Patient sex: M
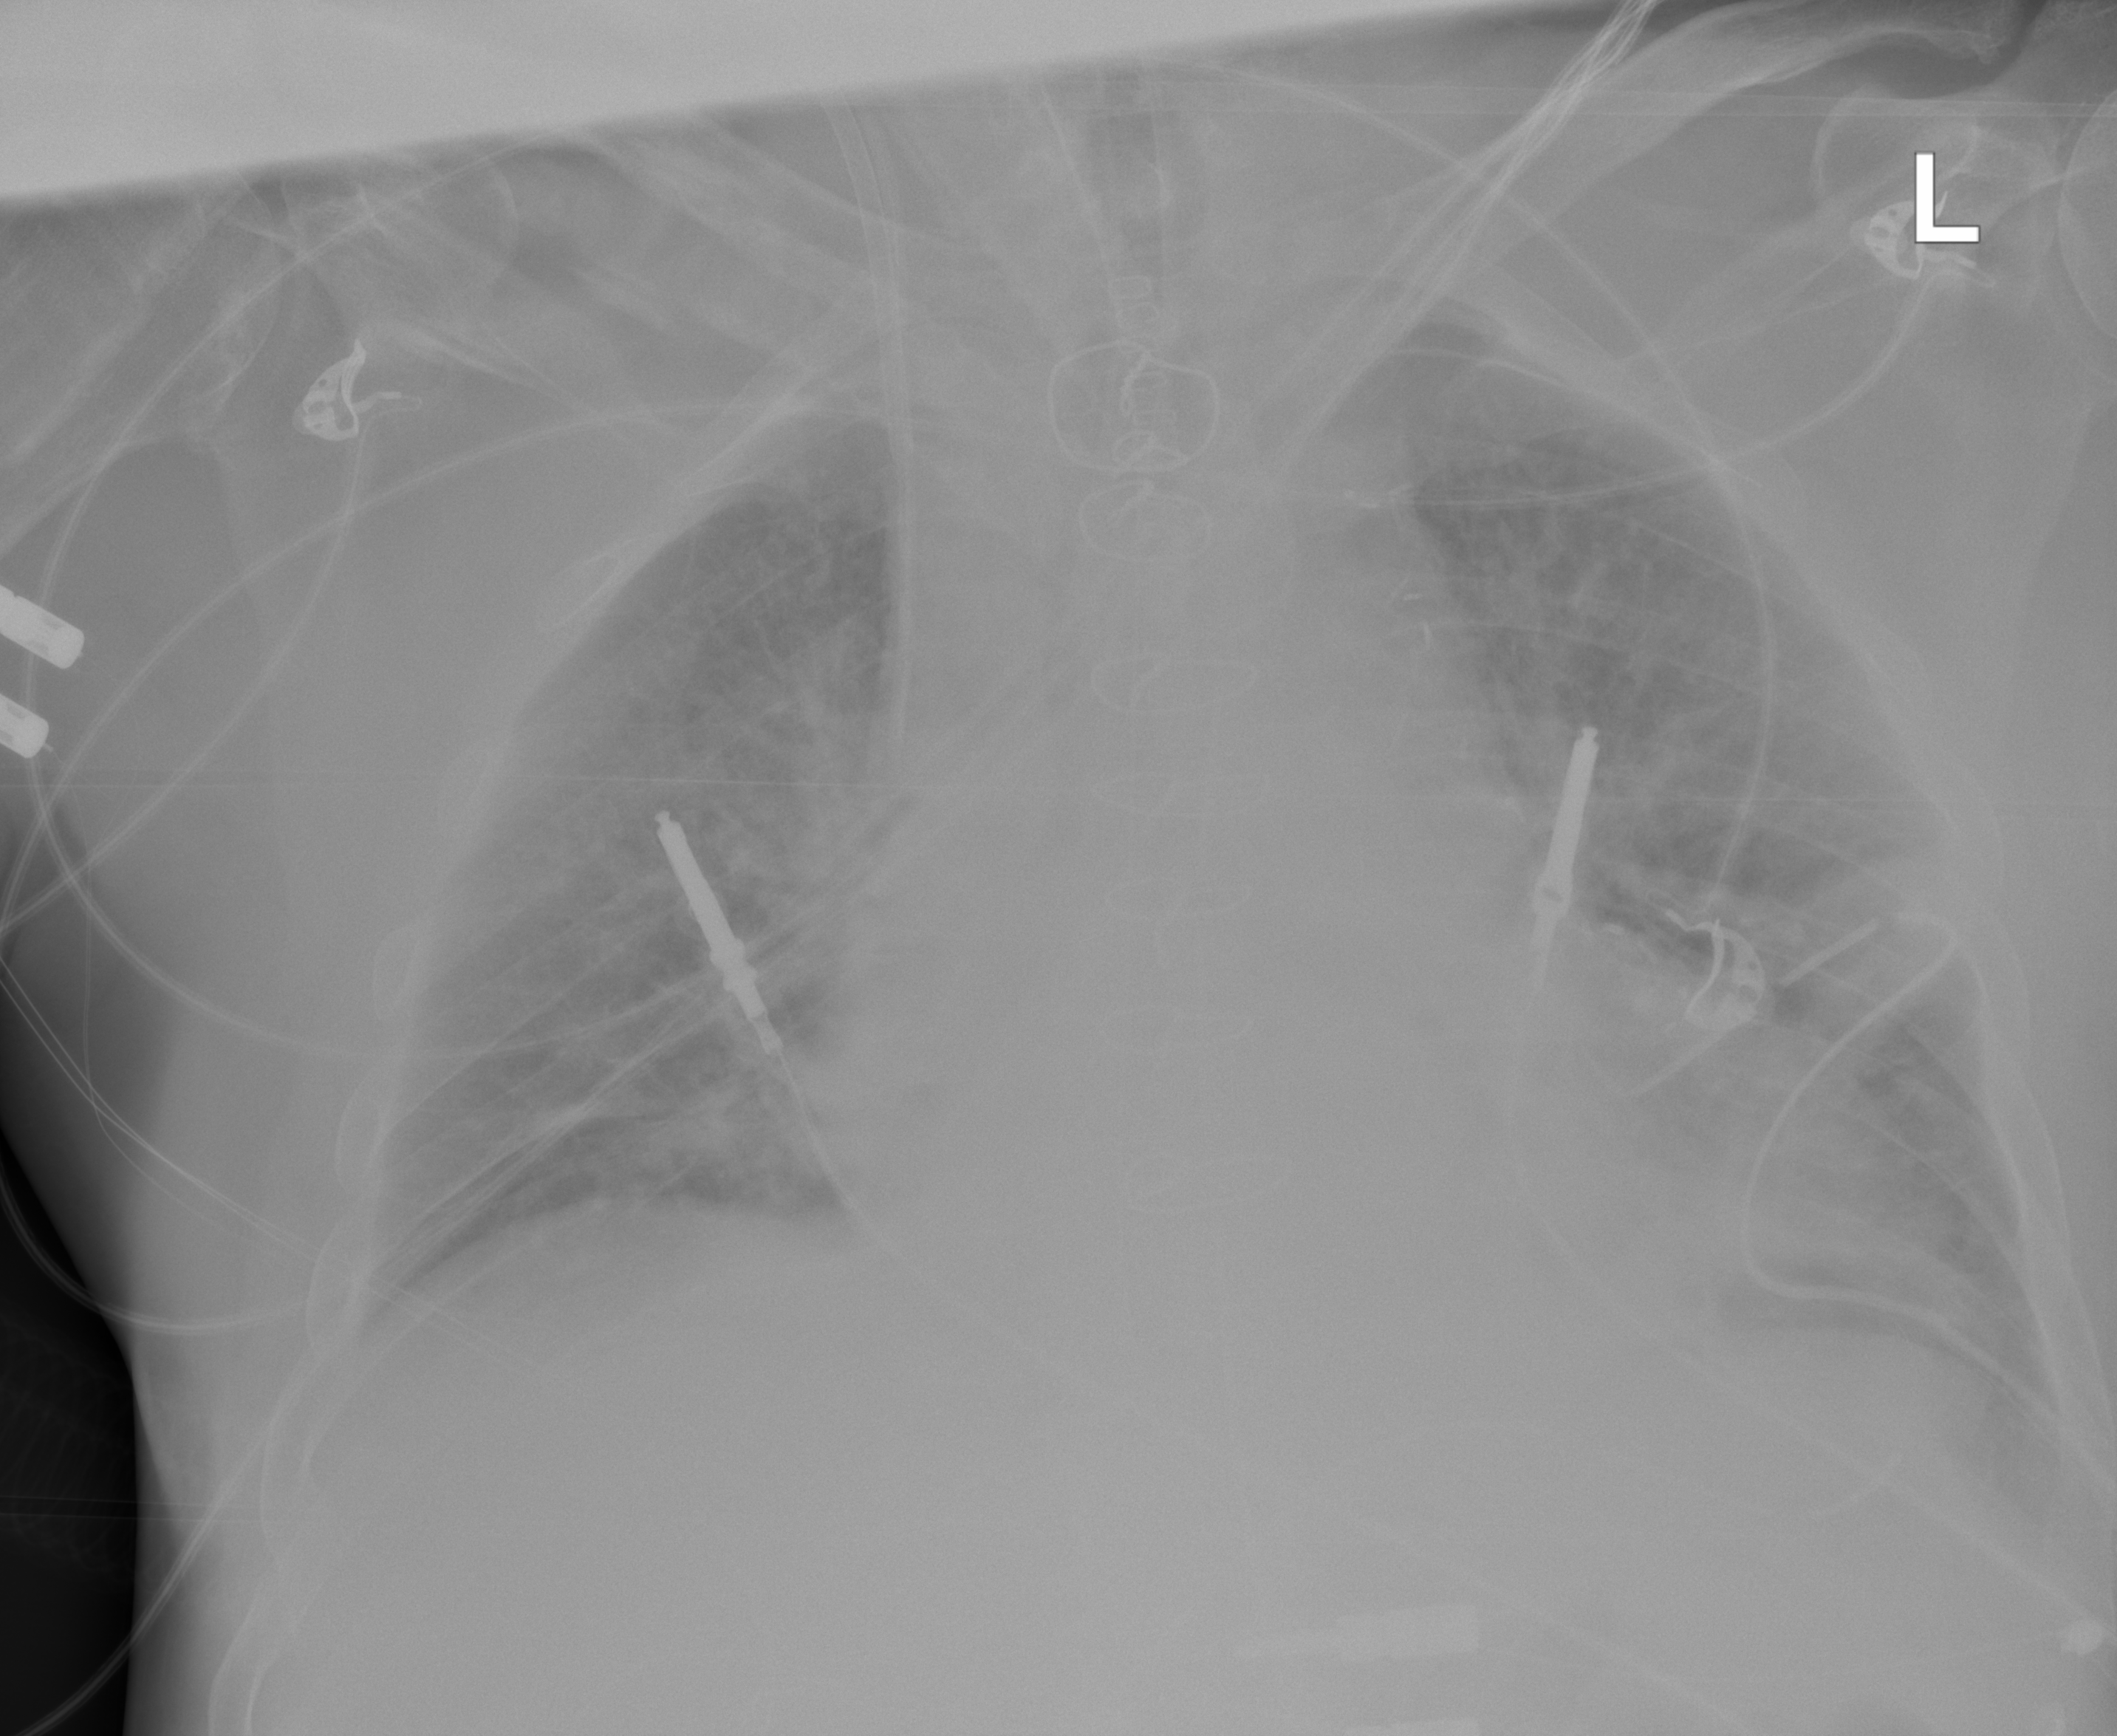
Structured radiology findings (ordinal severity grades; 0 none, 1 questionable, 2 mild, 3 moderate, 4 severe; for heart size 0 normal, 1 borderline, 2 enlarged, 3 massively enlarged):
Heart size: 2
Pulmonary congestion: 2
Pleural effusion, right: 0
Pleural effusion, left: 0
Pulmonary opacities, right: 0
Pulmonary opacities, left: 0
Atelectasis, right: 0
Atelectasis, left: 2